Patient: sex M, age 31
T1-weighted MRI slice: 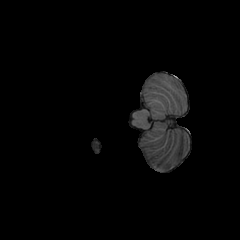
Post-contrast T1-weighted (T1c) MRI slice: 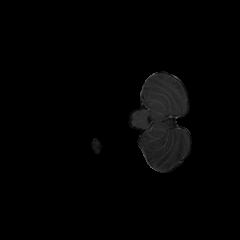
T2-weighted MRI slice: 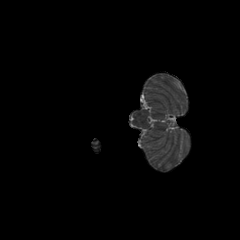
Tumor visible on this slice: no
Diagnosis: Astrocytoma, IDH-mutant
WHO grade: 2